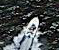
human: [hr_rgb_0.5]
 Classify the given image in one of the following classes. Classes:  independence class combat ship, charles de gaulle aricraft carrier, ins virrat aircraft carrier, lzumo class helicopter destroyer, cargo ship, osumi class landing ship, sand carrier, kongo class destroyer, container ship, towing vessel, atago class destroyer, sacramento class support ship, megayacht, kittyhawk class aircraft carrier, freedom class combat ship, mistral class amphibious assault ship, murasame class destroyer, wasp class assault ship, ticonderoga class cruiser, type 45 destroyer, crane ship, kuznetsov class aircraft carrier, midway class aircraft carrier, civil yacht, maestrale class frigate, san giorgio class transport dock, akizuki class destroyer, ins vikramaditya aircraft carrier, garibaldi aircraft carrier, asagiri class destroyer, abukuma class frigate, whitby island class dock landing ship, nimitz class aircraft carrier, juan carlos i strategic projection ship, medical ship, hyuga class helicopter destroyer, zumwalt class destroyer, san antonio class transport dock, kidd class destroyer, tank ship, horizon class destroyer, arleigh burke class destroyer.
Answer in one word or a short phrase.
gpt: Civil yacht